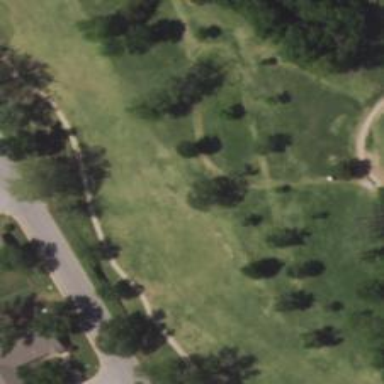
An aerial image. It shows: Golf fairway surrounded by grass.